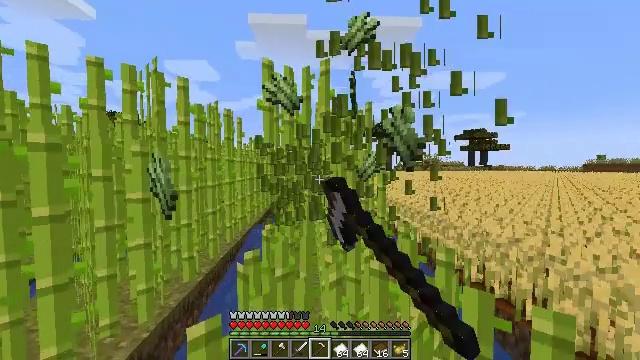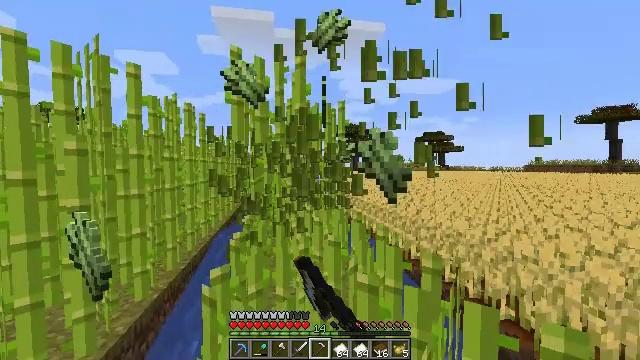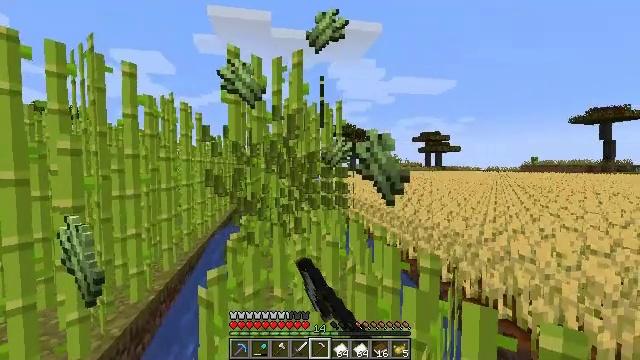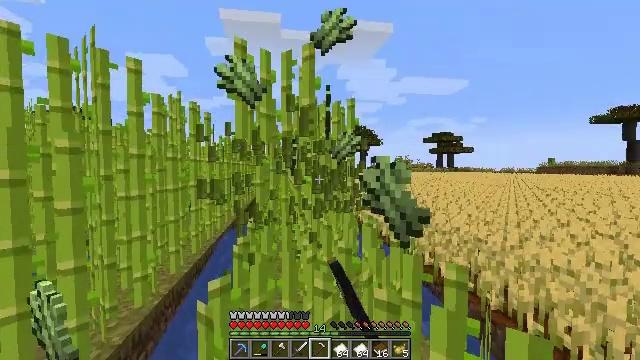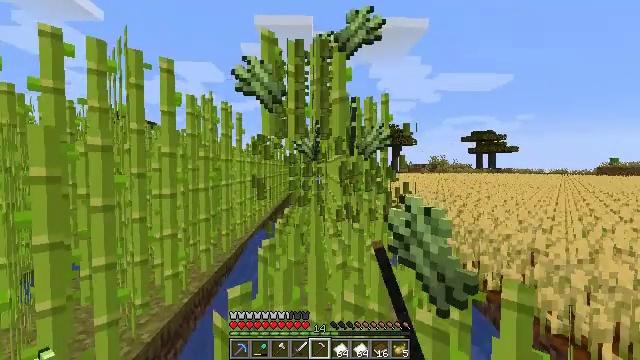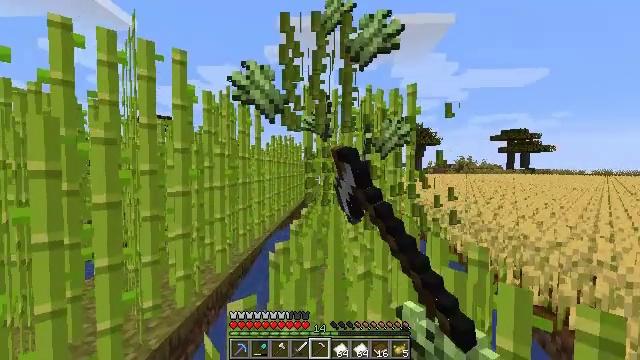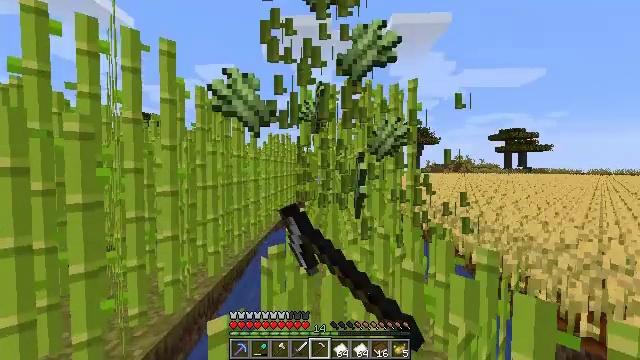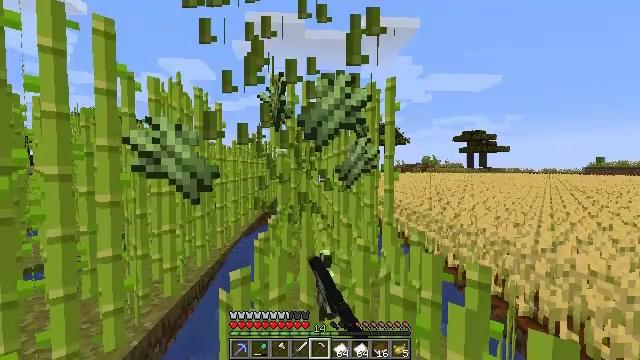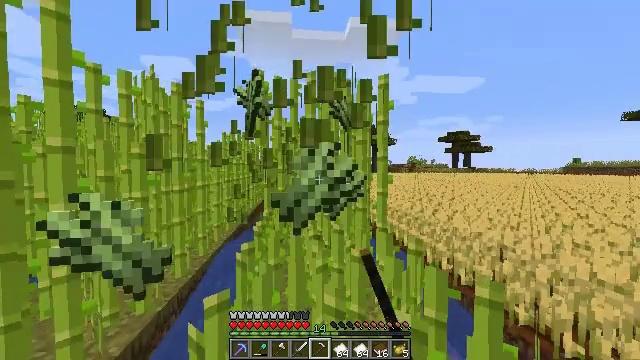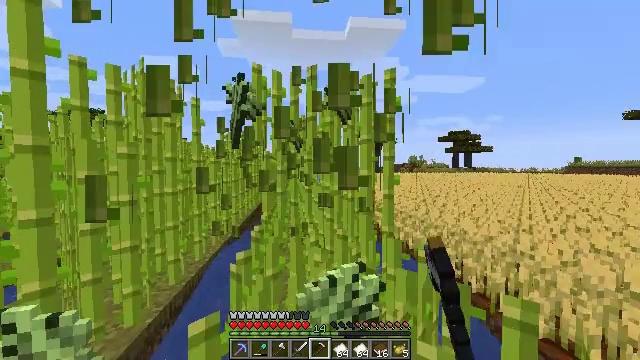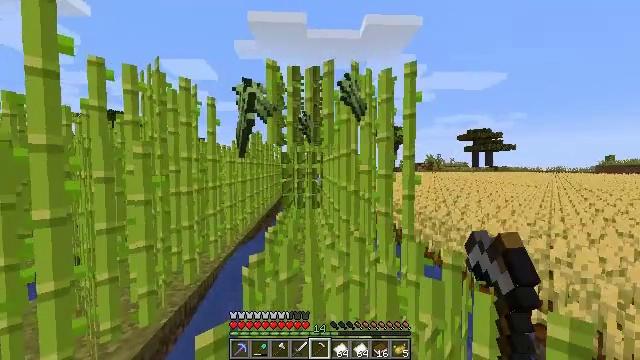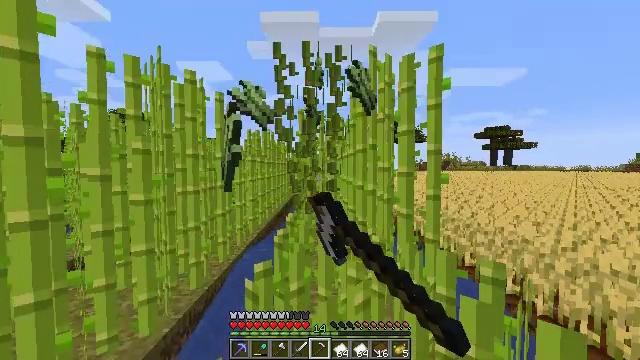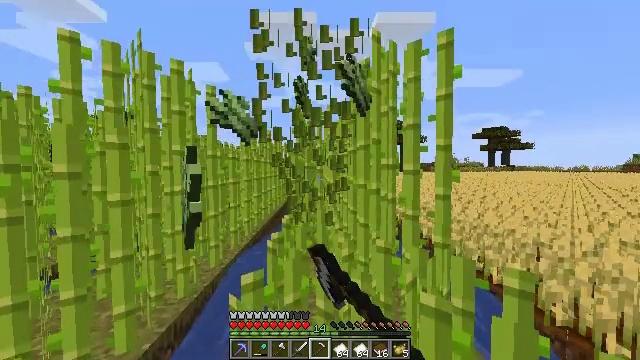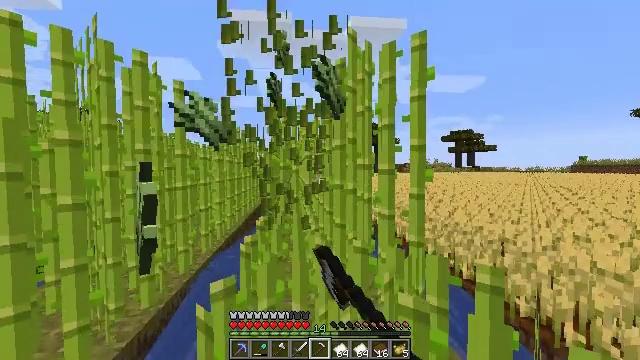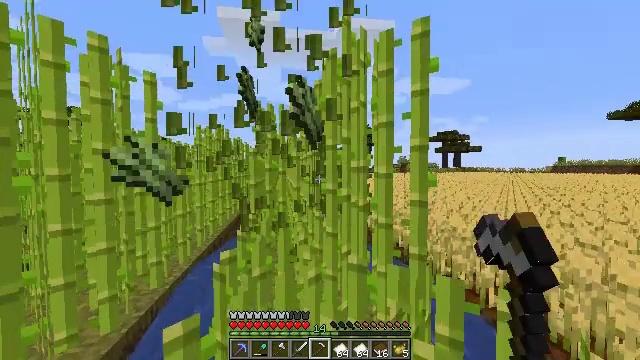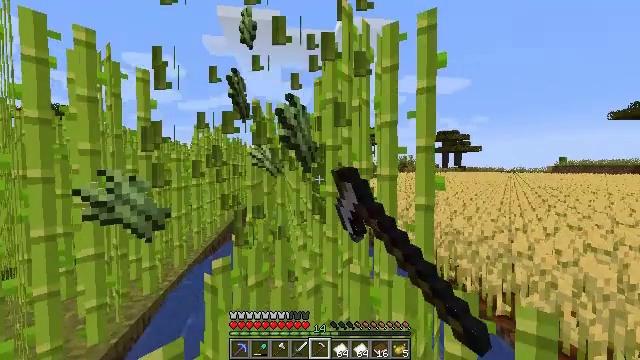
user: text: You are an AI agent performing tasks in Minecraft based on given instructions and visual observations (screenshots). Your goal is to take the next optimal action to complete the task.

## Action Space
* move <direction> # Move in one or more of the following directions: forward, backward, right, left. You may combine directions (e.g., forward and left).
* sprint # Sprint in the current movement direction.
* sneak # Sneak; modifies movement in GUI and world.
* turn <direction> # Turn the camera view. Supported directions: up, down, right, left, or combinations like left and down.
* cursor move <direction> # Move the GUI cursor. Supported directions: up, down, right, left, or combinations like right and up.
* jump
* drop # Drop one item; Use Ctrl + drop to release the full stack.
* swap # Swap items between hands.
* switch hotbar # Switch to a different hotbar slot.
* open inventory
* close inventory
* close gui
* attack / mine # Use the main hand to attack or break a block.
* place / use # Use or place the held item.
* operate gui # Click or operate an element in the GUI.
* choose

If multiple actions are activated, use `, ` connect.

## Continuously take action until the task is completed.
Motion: motion action
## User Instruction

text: Break the sugar cane.
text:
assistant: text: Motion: move forward, turn right, attack / mine
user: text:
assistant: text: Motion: move forward, attack / mine
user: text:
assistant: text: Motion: move forward, turn left, attack / mine
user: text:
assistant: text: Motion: move forward, turn left, attack / mine
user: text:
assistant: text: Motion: move forward, turn left, attack / mine
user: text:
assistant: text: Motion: move forward, attack / mine
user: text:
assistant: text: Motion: move forward, turn right, attack / mine
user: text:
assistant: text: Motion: move forward, turn right, attack / mine
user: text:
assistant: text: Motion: move forward, attack / mine
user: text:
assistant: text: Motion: move forward, turn left, attack / mine
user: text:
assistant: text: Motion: move forward, turn left, attack / mine
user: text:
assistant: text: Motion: move forward, attack / mine
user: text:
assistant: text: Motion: move forward, turn right, attack / mine
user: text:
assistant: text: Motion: move forward, turn right, attack / mine
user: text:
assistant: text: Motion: move forward, attack / mine
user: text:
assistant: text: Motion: move forward, attack / mine
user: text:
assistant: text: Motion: move forward, turn left, attack / mine
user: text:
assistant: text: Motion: move forward, turn right, attack / mine
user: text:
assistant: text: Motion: move forward, turn right, attack / mine
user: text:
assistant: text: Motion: move forward, turn right, attack / mine
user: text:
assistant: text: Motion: move forward, turn left, attack / mine
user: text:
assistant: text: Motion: move forward, turn left, attack / mine
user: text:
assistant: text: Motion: move forward, turn left, attack / mine
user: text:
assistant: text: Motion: move forward, attack / mine
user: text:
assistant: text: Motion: move forward, turn right, attack / mine
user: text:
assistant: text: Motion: move forward, turn right, attack / mine
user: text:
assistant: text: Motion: move forward, turn left, attack / mine
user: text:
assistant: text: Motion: move forward, turn left, attack / mine
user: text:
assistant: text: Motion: move forward, attack / mine
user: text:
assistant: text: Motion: move forward, turn right, attack / mine